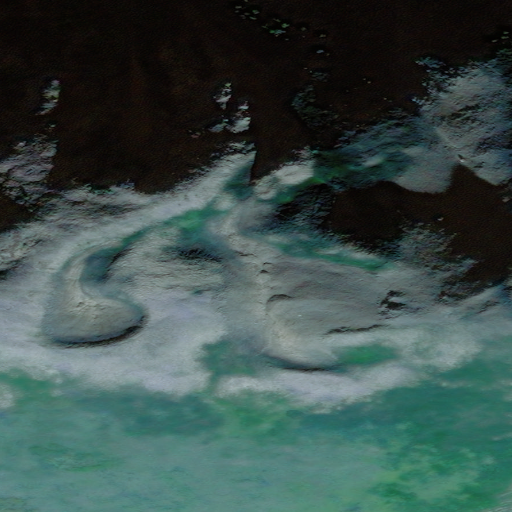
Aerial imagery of mountain in Alaska named Bradley Peak containing only unknown